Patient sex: M
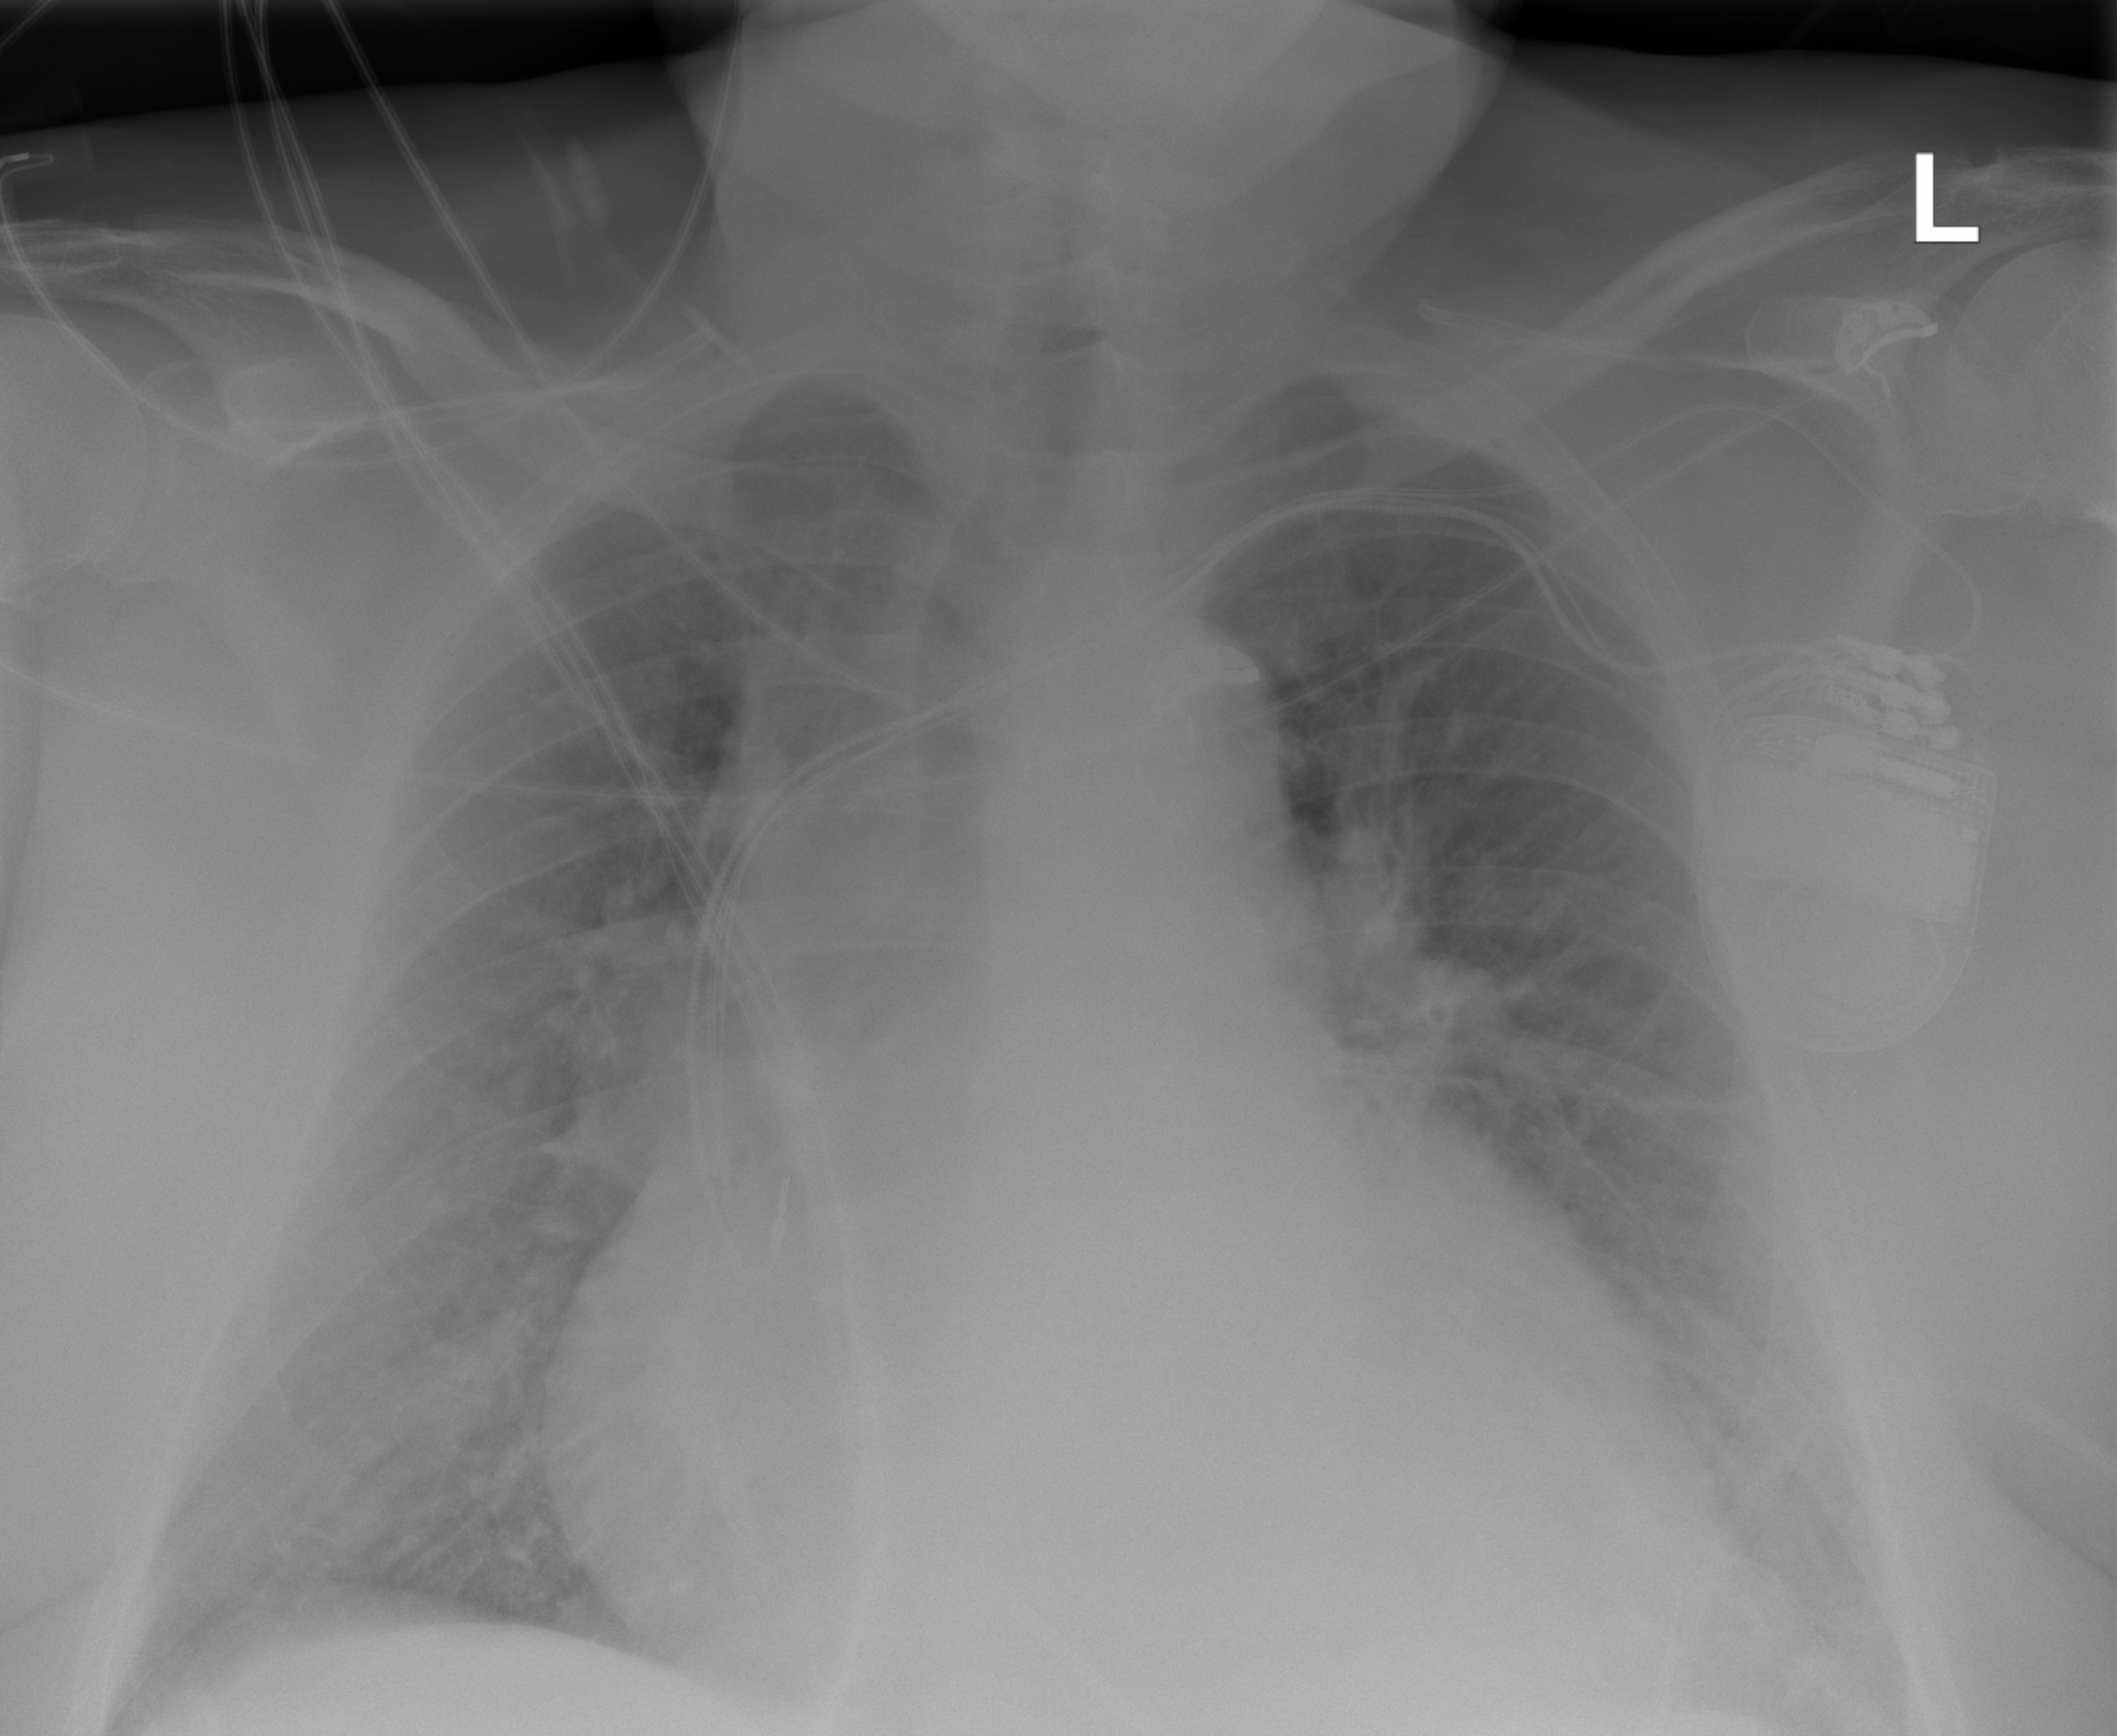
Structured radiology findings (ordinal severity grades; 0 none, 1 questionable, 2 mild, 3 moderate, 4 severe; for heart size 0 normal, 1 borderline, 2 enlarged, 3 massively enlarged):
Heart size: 3
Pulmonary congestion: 3
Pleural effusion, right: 0
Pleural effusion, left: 1
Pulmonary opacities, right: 1
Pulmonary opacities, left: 1
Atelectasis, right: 0
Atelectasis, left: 2